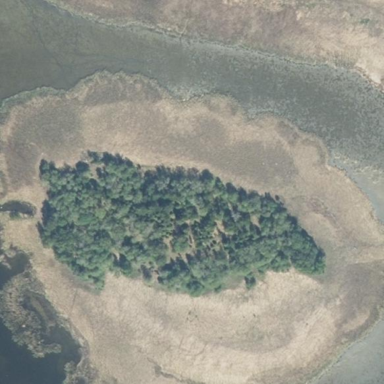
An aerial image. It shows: Islet.